Field crop: tomato
Growth stage: 1
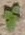
Species: solanum